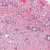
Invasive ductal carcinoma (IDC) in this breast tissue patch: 1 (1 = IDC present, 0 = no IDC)